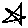
Label: star